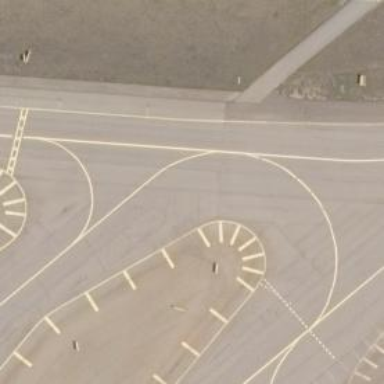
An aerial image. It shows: Image of taxiway at airport.